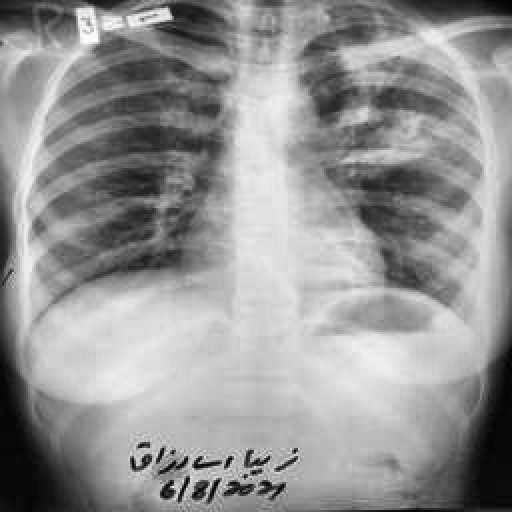
Finding: TUBERCULOSIS